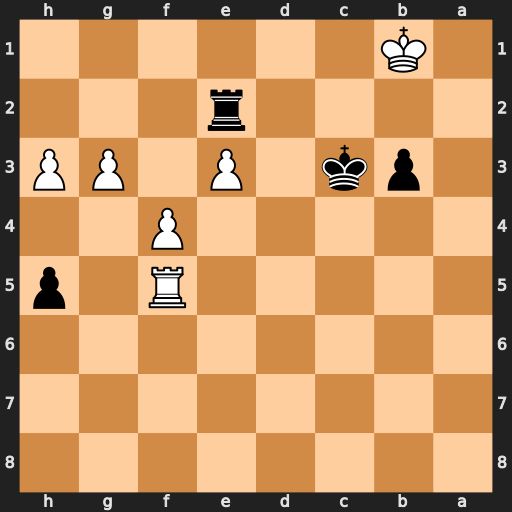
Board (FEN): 8/8/8/5R1p/5P2/1pk1P1PP/4r3/1K6
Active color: b
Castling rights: -
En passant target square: -
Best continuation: Re1#